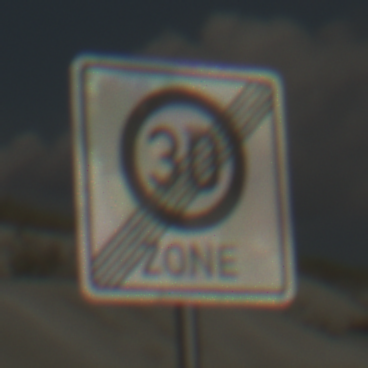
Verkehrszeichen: EndeZone30
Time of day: MorningAfternoon
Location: Outdoor (Beach)
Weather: PartlyCloudy
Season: NotSpecified
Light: Natural